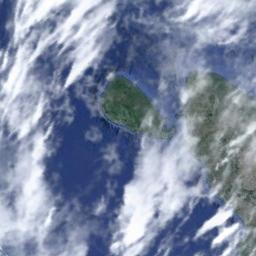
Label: cloud